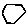
Label: hexagon